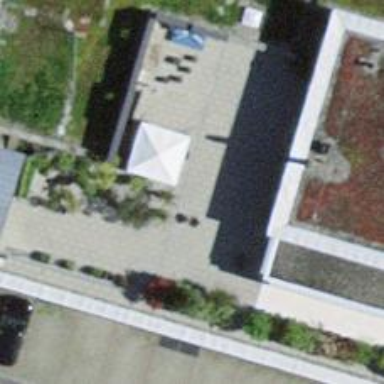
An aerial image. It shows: Veterinary facility.